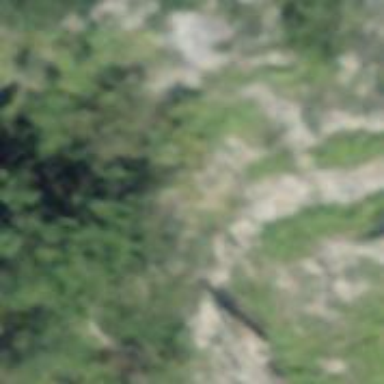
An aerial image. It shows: Cliff in nature.